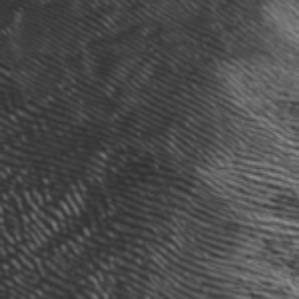
Label: frost